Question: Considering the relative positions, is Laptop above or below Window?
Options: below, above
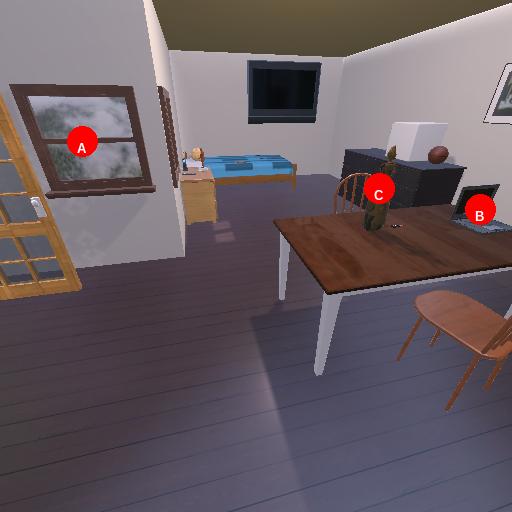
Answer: below